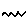
Label: zigzag